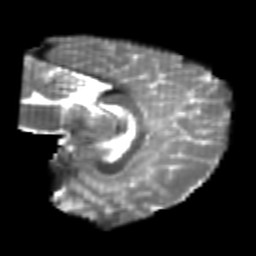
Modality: T2w
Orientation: sagittal
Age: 25
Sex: female
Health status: healthy
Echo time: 0.074 s